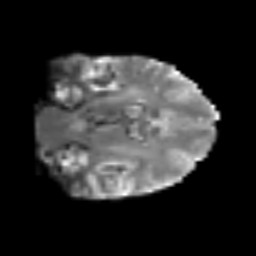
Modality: T2w
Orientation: coronal
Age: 56
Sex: male
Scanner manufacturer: siemens
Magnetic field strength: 3 T
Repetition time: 6.1 s
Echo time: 0.101 s